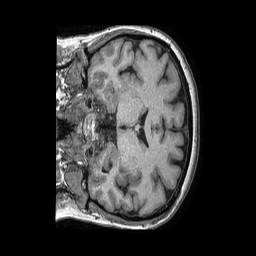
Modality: T1w
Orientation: coronal
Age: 58
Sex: female
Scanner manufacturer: philips
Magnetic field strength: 1.5 T
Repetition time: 0.007463 s
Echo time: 0.003389 s